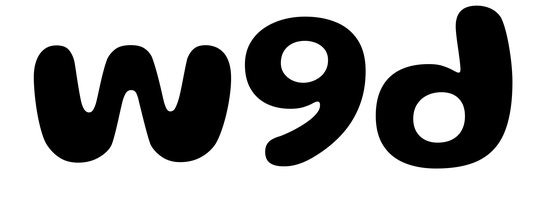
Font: Gluten_SemiBold